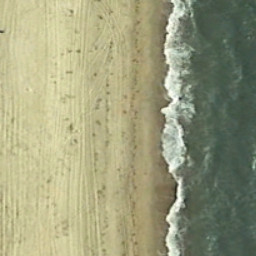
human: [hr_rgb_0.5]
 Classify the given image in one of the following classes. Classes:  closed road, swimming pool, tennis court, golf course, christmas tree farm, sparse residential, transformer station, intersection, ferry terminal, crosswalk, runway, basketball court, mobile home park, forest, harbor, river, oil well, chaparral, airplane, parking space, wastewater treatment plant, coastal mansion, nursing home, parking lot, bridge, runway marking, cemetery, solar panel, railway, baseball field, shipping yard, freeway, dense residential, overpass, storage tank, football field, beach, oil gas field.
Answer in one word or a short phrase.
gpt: beach